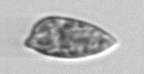
Label: Prorocentrum_dentatum